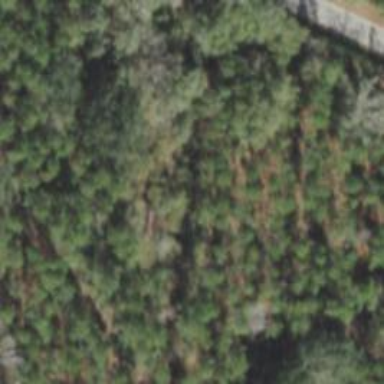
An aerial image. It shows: Forest with needle-leaved trees.